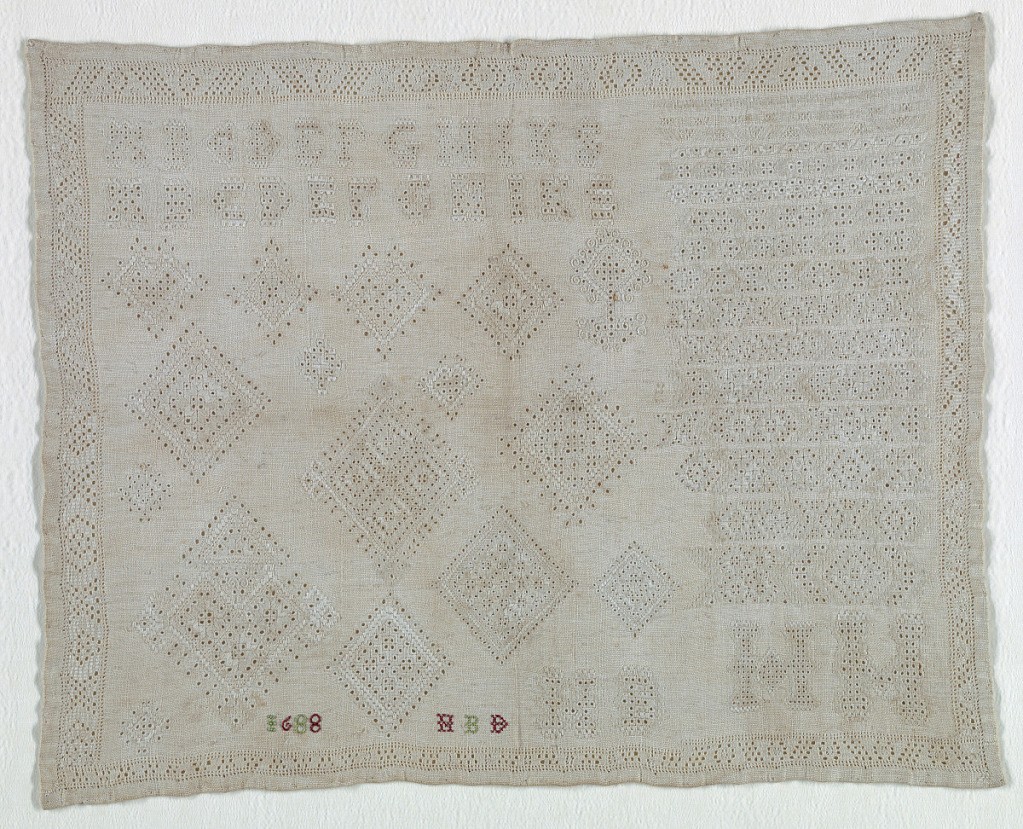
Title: Sampler
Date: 1688
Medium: silk, cotton and linen embroidery on linen foundation Technique: embroidered in satin, eyelet, stem, back and cross stitches on plain weave with withdrawn element work
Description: Letters and detached geometric motifs. Withdrawn element work with needle-made fillings using linen.